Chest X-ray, PA view. Patient: 49 years old, sex F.
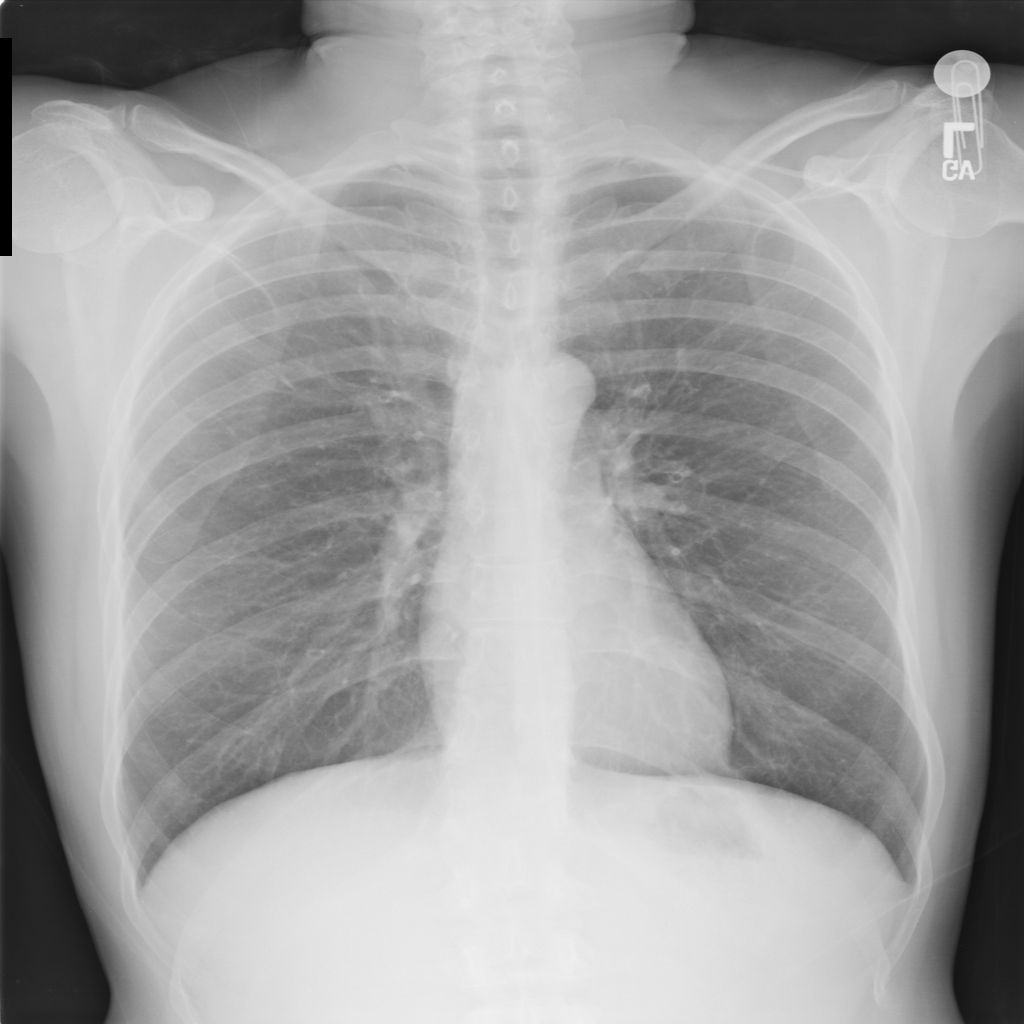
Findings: No Finding